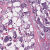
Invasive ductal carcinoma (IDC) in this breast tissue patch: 1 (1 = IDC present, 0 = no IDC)